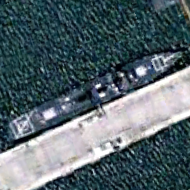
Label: destroyer